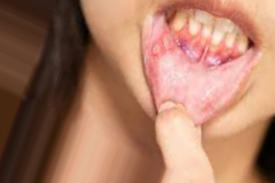
Condition: Mouth Ulcer